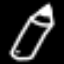
Label: pencil